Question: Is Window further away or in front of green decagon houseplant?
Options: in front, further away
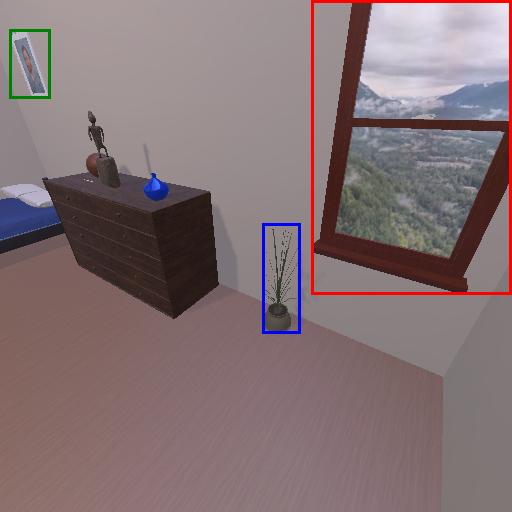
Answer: in front